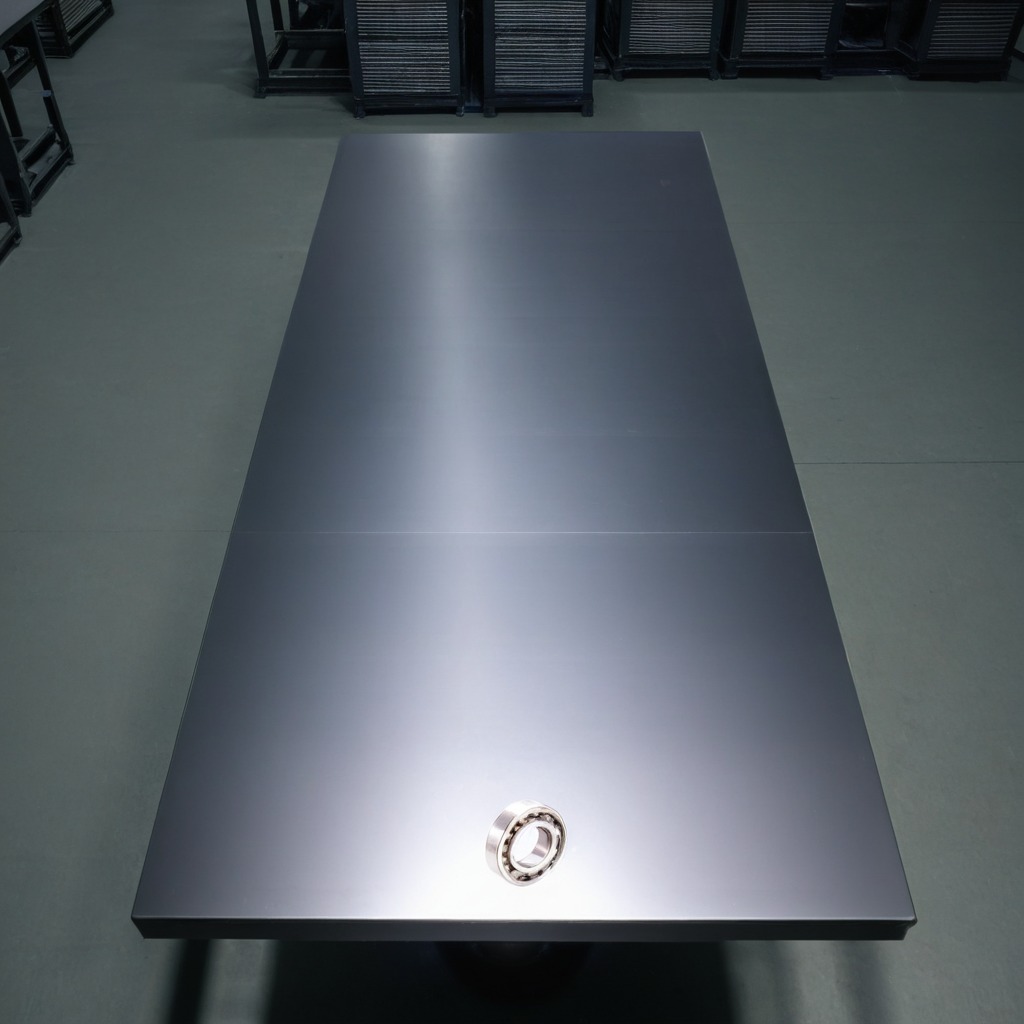
A metal ball bearing is lying on the tabletop.